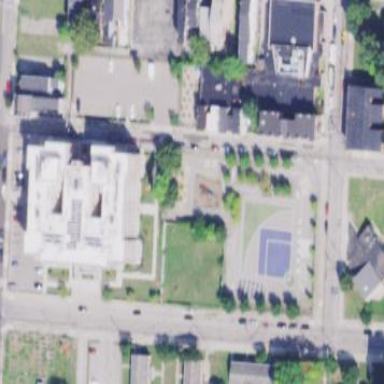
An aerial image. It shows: School.